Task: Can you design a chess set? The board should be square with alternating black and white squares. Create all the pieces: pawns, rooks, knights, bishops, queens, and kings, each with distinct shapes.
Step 2508:
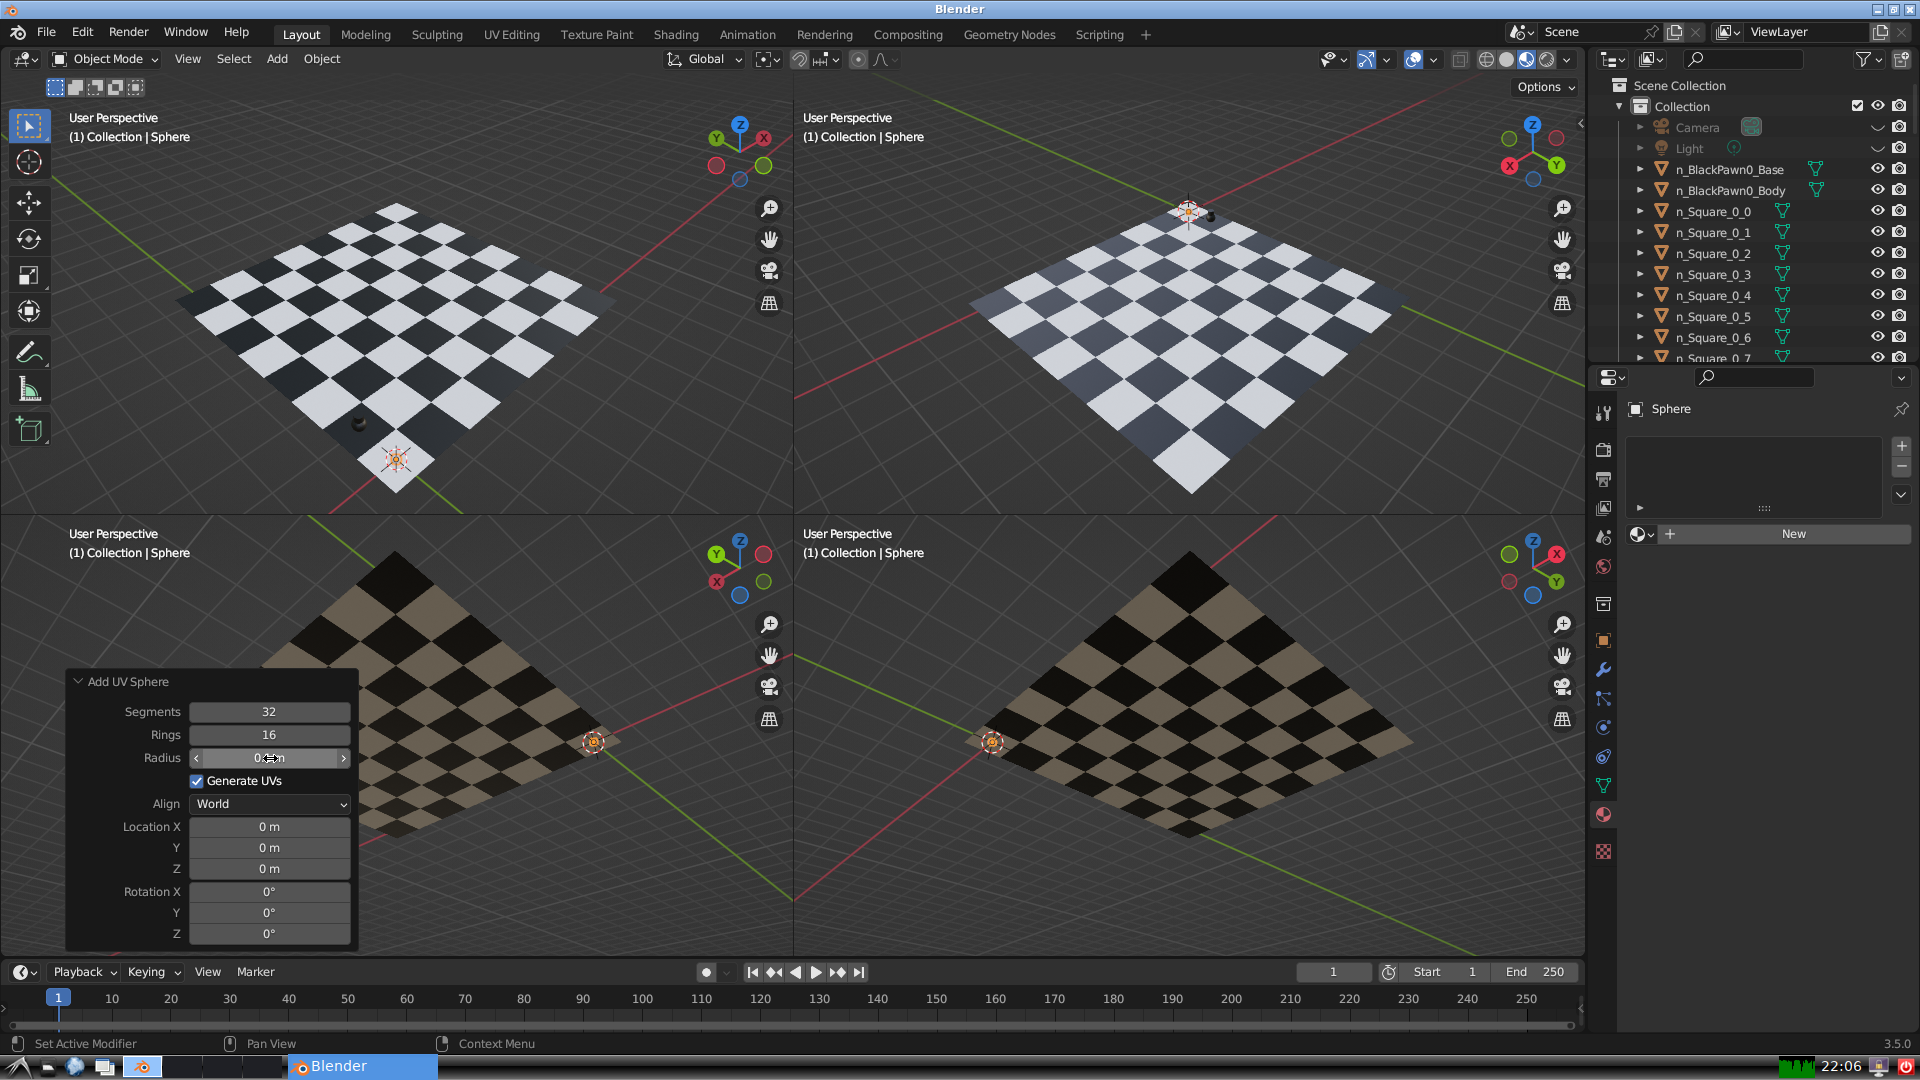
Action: {"mouse_move": [960, 540]}